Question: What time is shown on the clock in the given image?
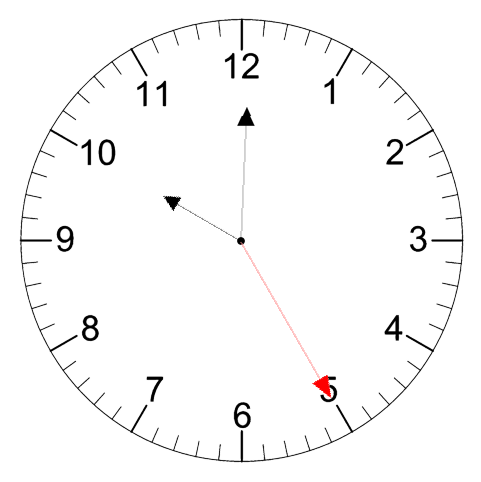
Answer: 10:00:25